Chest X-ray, AP view. Patient: 55 years old, sex F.
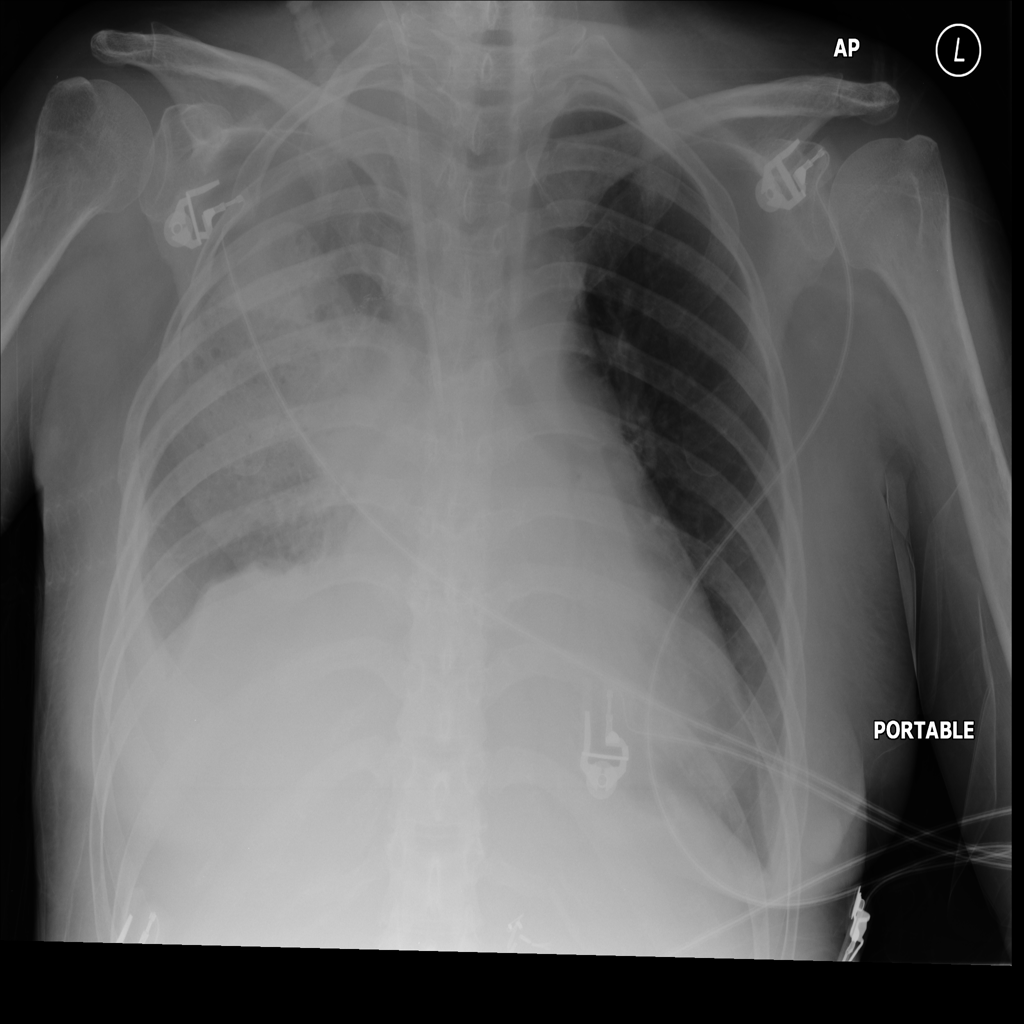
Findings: Atelectasis, Effusion, Infiltration, Mass, Pleural_Thickening